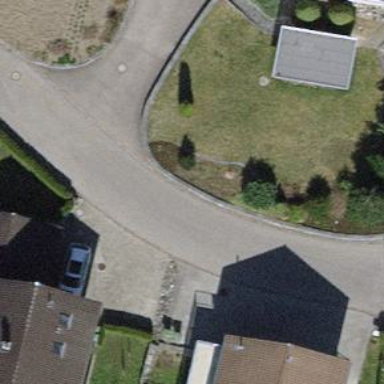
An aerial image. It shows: Residential road with asphalt surface and no sidewalk.